Question: I'm just getting my feet wet with the SysOperation framework and I have some ReliableAsynchronous processes that run and call 'info("starting...")' etc.
I want these infolog messages so that when I look in the 'BatchHistory', I can see them for purposes of investigating later.
But they also launch to the client, the batch. And I can tell they're from the batch because you can't double click on the infologs to go to the source. Is there someway to either suppress these from popping up on the user's screen and only show in the batch log?
User clicks a button on form action pane that calls an action menu item referencing a class.
In the class, the new method:
'''
public void new()
{
super();
this.parmClassName(classStr(MyControllerClass));
this.parmMethodName(methodStr(MyControllerClass, pickTransLines));
this.parmExecutionMode(SysOperationExecutionMode::ReliableAsynchronous);
// This is meant to be running as a batch task, so don't load syslastvalue
this.parmLoadFromSysLastValue(false);
}
'''
The main method hit from the menu item:
'''
public static void main (Args _args)
{
MyControllerClass controller = new MyControllerClass();
MyContract contract;
WMSOrderTrans wmsOrderTrans;
RefRecId refRecId;
if (_args && _args.dataset() == tableNum(WMSOrderTrans) && _args.record())
{
contract = controller.getDataContractObject();
contract.parmRefRecId(_args.record().RecId);
controller.parmShowDialog(false);
refRecId = controller.doBatch().BatchJobId;
// This creates a batch tracking record
controller.updateCreateTracking(refRecId, _args.record().RecId);
}
}
'''
The controller method that gets launched:
'''
// Main picking method
private void pickTransLines(MyContract_contract)
{
MyTrackingTable tracking;
boolean finished;
BatchHeader batchHeader = BatchHeader::getCurrentBatchHeader();
boolean updateTracking = false;
// NOTE - This infolog launches after a few seconds to the user, but
// you can't double click on the info message to go to the code
// because it's fired from the batch somehow.
info(strFmt("Working on wmsordertrans.recid == %1", _contract.parmRefRecId()));
// Create/Update batch tracker if needed
if (this.isInBatch())
{
// NOTE - This code gets executed so we ARE in batch
this.updateTrackingStuff(...);
}
// Do the pick work
finished = this.doPick(_contract);
if(!finished)
throw error("An error occurred during the picking process.");
}
'''
Then a split second later this launches to my session:

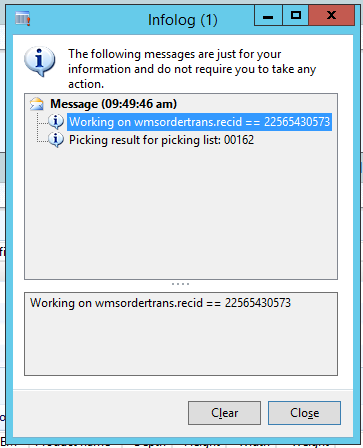
Answer: Look at the 'SysOperationServiceController.afterOperation' method,:
'''
[...]
if (_executionMode == SysOperationExecutionMode::ReliableAsynchronous)
{
batch = this.operationReturnValue();
if (batch)
{
infolog.view(Batch::showLog(batch.RecId));
}
}
[...]
'''
This is the code that shows the infolog to the screen for reliable asynchronous processed.
You can create your own controller by extending 'SysOperationServiceController' and use that on your menu item or in code, so do that and overwrite the 'afterOperation' on your new controller, for example like this (didn't test but should work in your case):
'''
if (_executionMode != SysOperationExecutionMode::ReliableAsynchronous)
{
super(_executionMode, _asyncResult);
}
'''